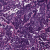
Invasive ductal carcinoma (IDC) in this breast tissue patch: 1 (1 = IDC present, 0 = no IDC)